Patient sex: M
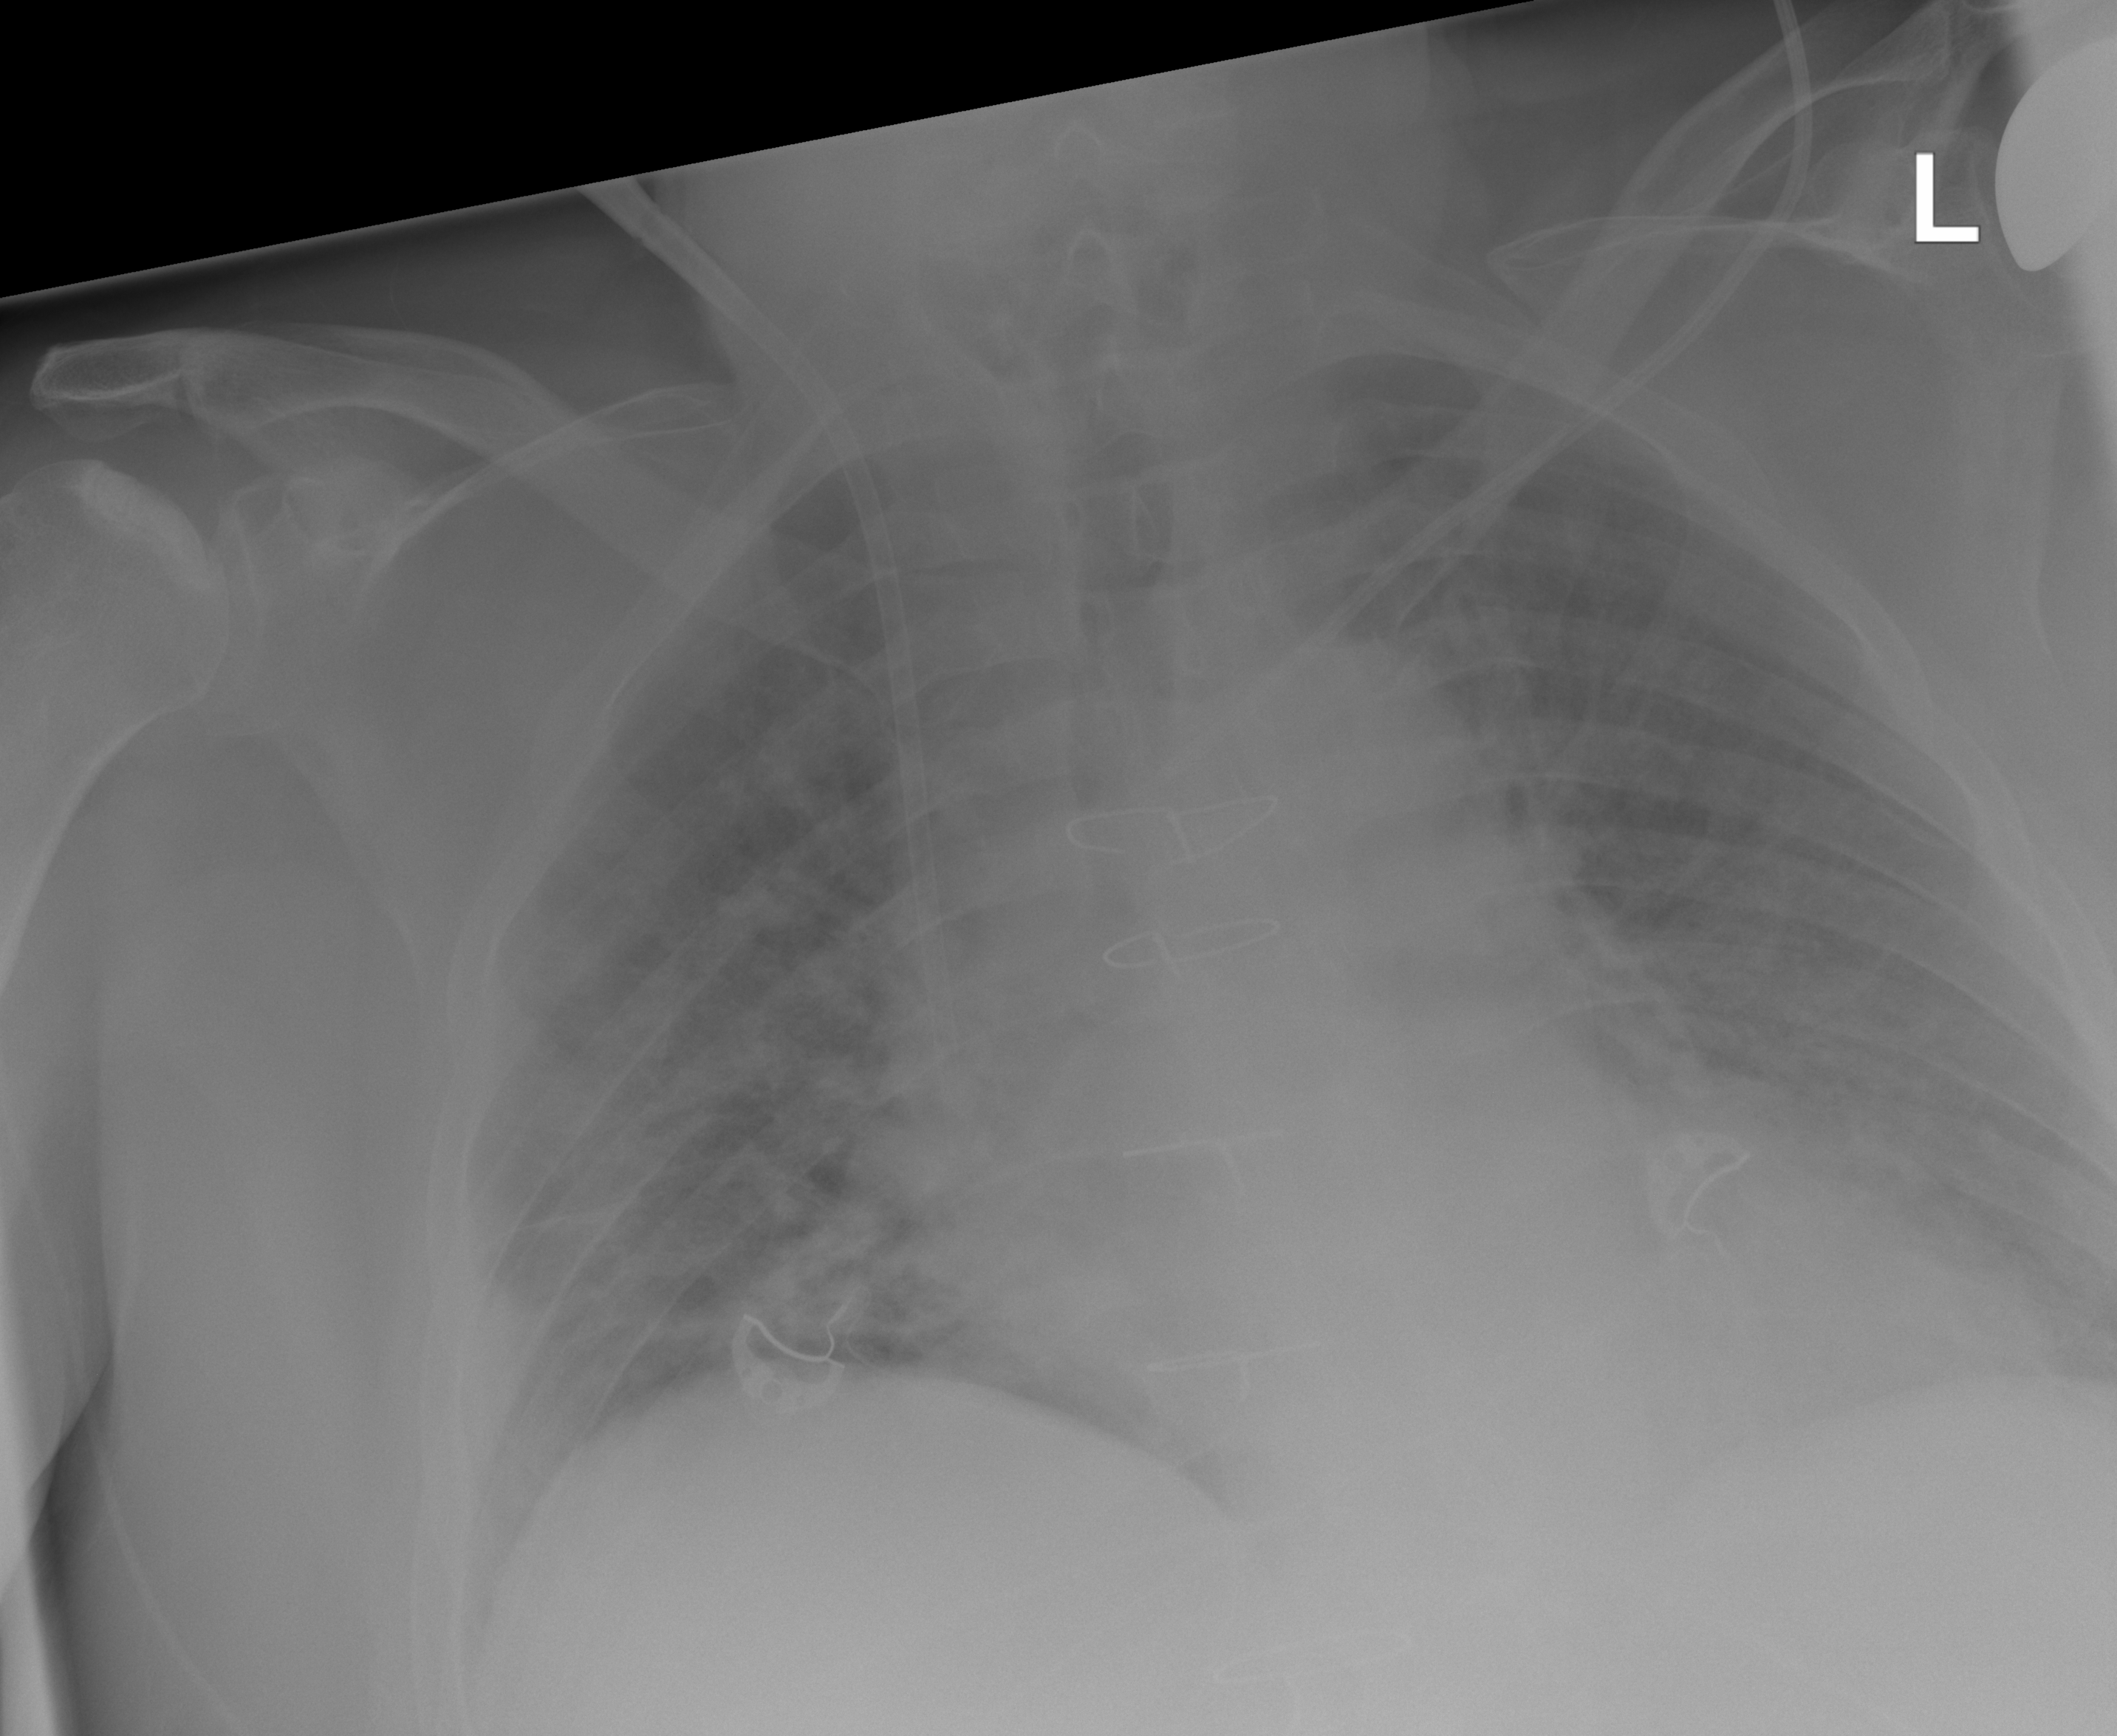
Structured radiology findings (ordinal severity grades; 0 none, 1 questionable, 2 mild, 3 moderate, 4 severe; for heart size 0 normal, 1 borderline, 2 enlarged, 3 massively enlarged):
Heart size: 2
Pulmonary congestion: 2
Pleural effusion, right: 2
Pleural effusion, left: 2
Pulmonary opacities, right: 3
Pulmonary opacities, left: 2
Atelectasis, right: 3
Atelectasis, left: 3